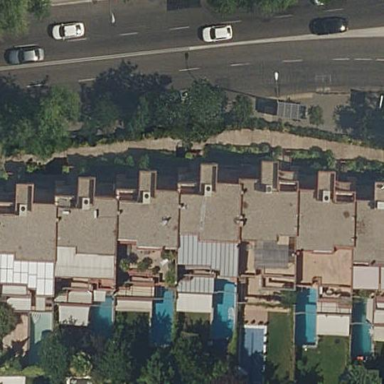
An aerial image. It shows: Semi-detached house.